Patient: sex M, age 69
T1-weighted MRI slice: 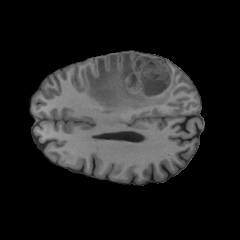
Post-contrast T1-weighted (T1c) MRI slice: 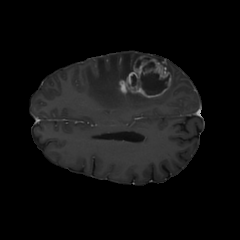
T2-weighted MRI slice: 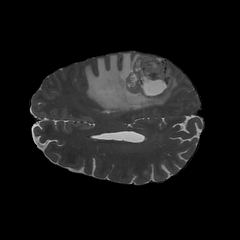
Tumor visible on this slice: yes
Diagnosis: Glioblastoma, IDH-wildtype
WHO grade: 4